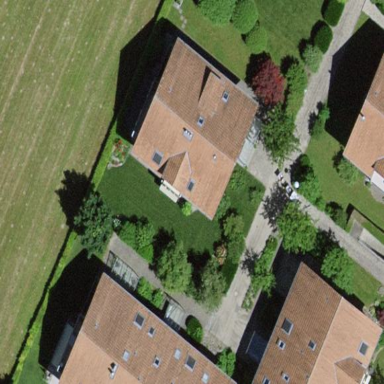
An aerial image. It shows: Residential building.